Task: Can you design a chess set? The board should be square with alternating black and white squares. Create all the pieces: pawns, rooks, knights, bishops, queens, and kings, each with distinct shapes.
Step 769:
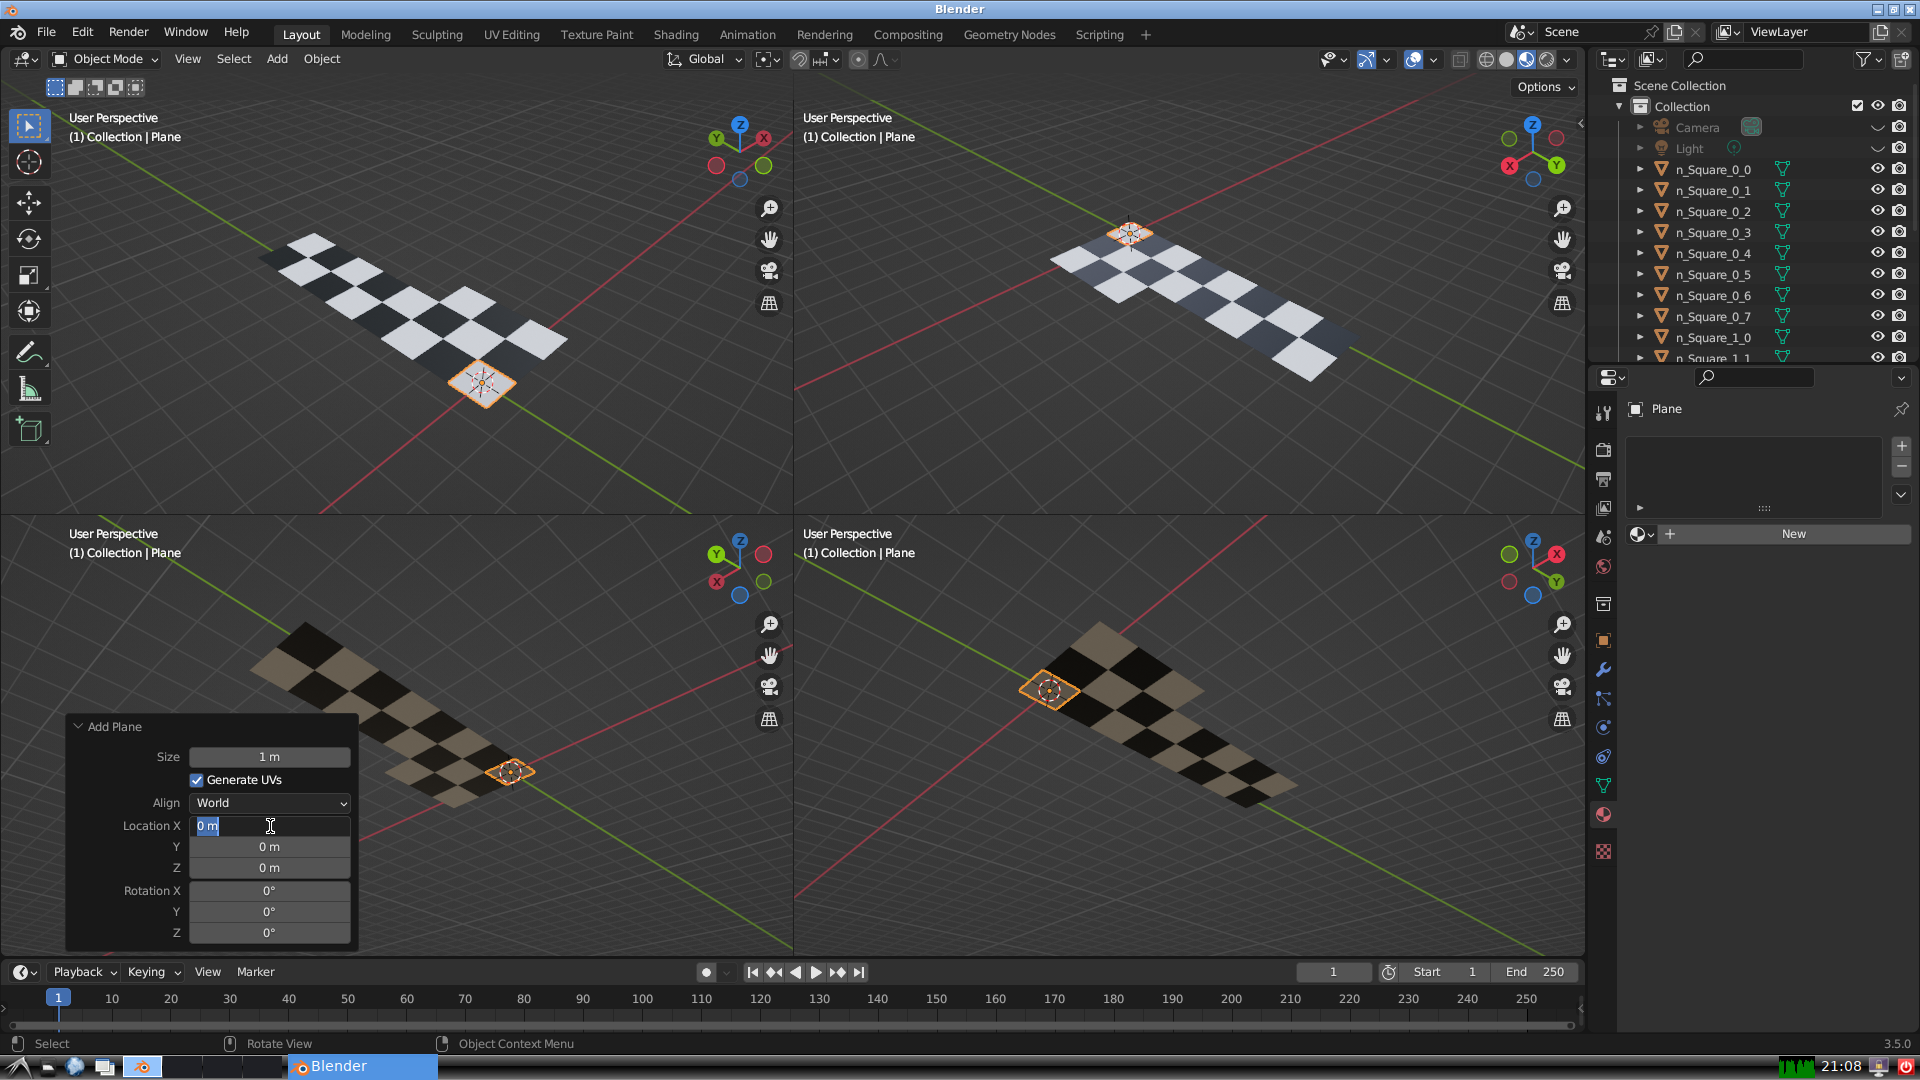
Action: input_text: 2.0